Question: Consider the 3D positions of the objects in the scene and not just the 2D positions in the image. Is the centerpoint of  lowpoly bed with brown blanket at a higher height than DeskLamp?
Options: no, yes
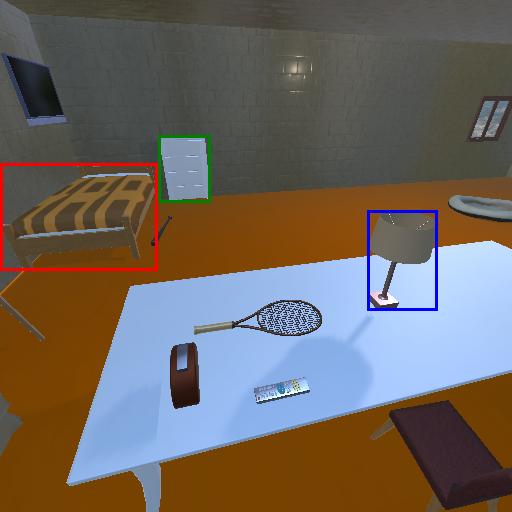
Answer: no